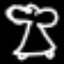
Label: angel